Field crop: maize
Growth stage: 2
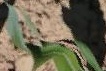
Species: maize